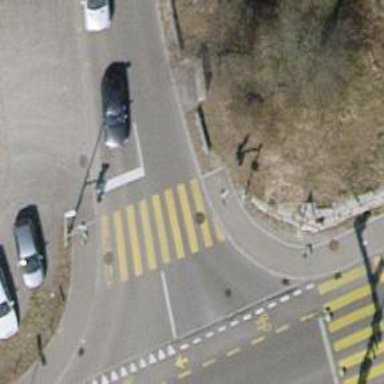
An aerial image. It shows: Kerb serving as barrier.